RGB frame:
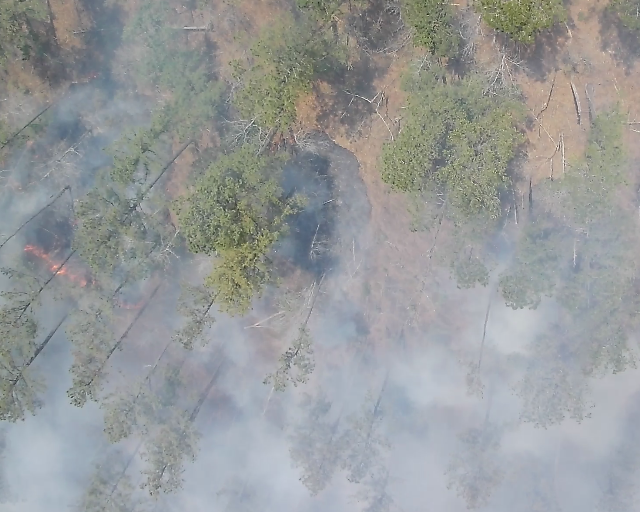
Thermal frame:
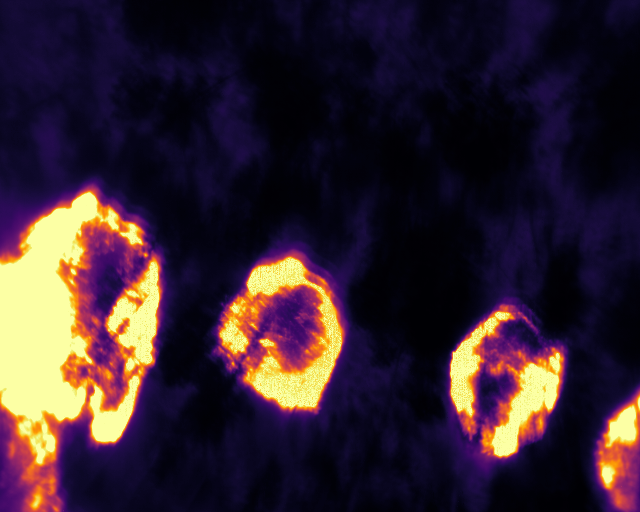
Captured: 2026-02-26 02:31:50
Pixels at or above 80 °C: 59847 (fraction of frame: 0.1826)